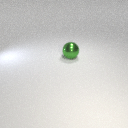
large green metal sphere